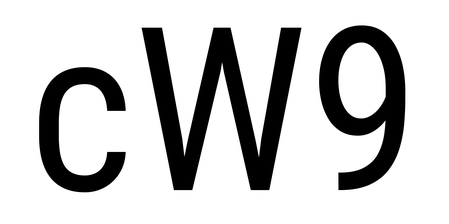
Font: Roboto_Condensed_Regular